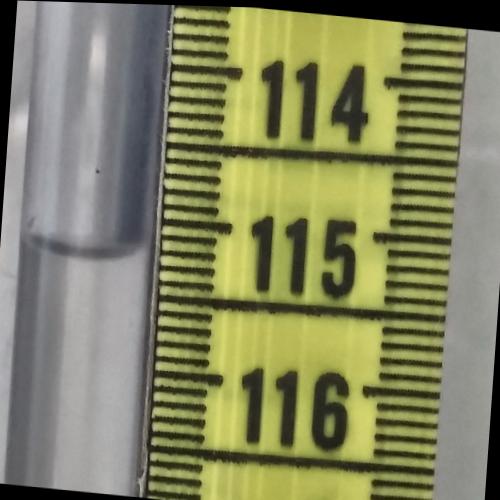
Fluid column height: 115.2 cm